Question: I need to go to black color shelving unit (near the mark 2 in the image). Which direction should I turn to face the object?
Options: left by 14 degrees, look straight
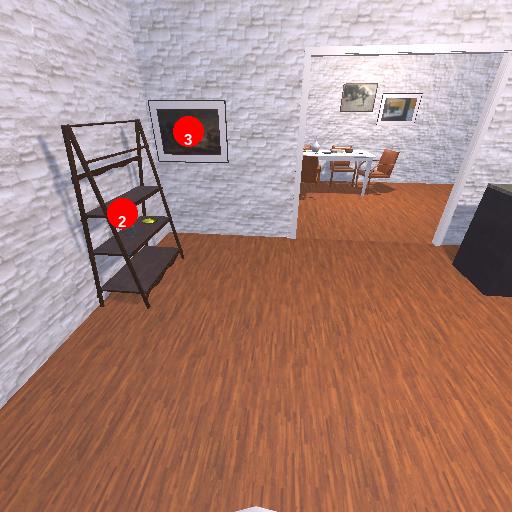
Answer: left by 14 degrees